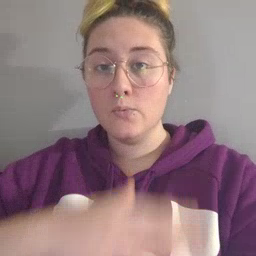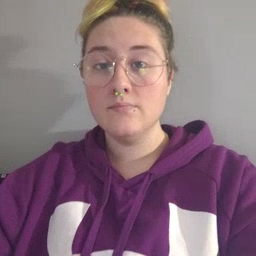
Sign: table